Question: My Makefile was fine. However, now I want to have a folder named "Makefile" and a folder named "main", where the first will contain my Makefiles and the second will contain files that are meant to be the 'main()' of my my project, k-d GeRaF.
For now, the header files lie in the same folder. That folder also contains Makefile folder and main folder.
Here is my makefile (have tried many combinations, this is the last attempt):
'''
OBJS = main_par_auto.o
SOURCE = ../main/main_par_auto.cpp
HEADER = ../Division_Euclidean_space.h ../Find_diameter.h ../Find_k_max.h ../Householder.h ../IO.h ../Mean_variance.h ../Point.h ../Random_generator.h ../Random_kd_forest.h ../Tree.h ../Auto_random_kd_forest.h
OUT = geraf
CXX = g++
FLAGS = -pthread -std=c++0x -DRKD_PAR -O3 -Wall
all: $(OBJS)
$(CXX) $(OBJS) -o $(OUT) $(FLAGS)
# create/compile the individual files >>separately<<
main_par_auto.o: main_par_auto.cpp
$(CXX) -c ../main/main_par_auto.cpp $(FLAGS)
.PHONY : all
# clean house
clean:
rm -f $(OBJS)
'''
and I am getting this error:
'''
make: *** No rule to make target 'main_par_auto.cpp', needed by 'main_par_auto.o'. Stop.
'''
I am executing this command: 'make -f Makefile/Makefile_par_auto' in order to compile.
What am I missing please?
This is the big picture ( literally :) )

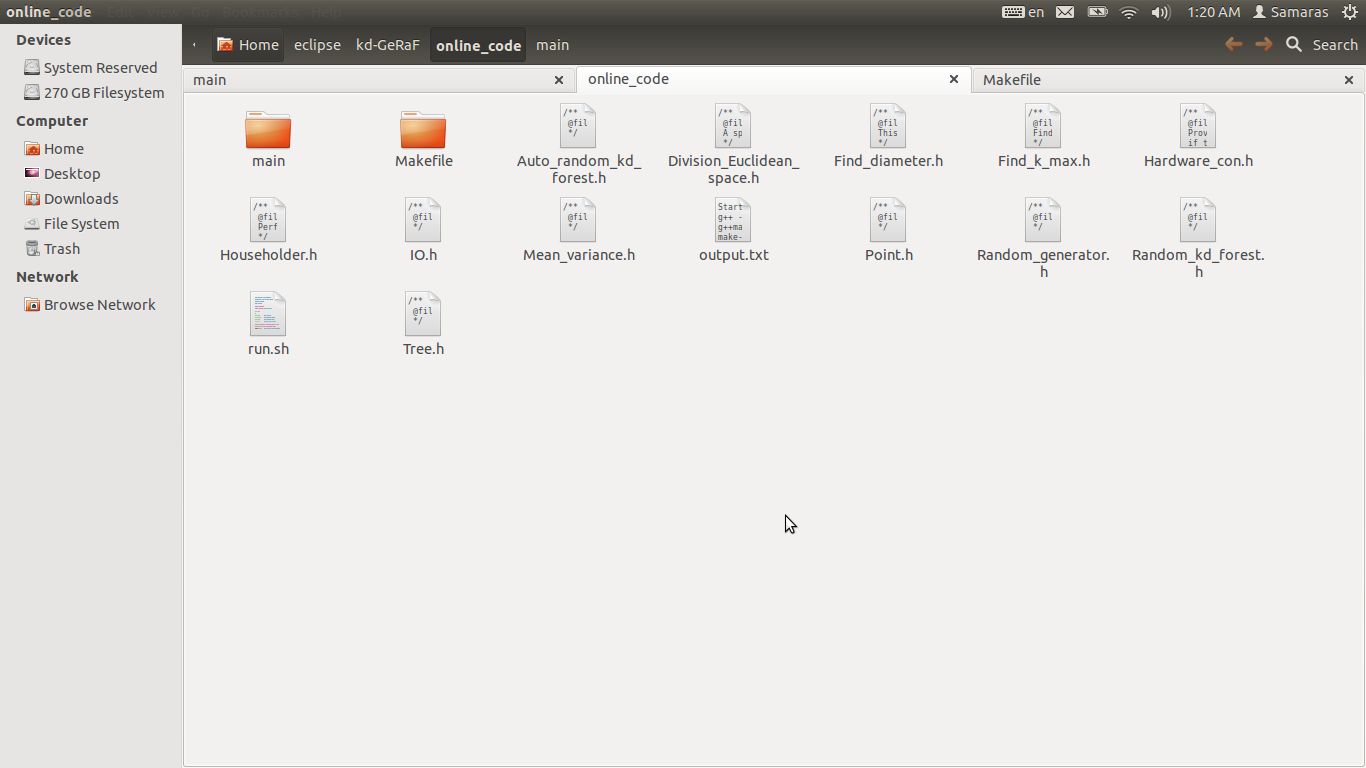
Answer: The paths in the Makefile have to be relative to the working directory (the directory from which you run make), not to the directory that contains the Makefile. With
'''
main_par_auto.o: main/main_par_auto.cpp
$(CXX) -c main/main_par_auto.cpp $(FLAGS)
'''
you should get the expected results.
Note that it is very unusual to expect a user to invoke 'make' this way. Normally, you'd expect to have a Makefile in the directory where you call 'make' (that may or may not go on to use other makefiles in other directories).